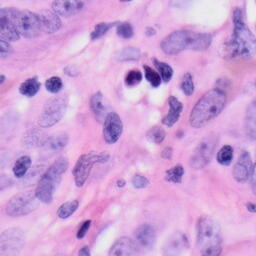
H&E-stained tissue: Skin